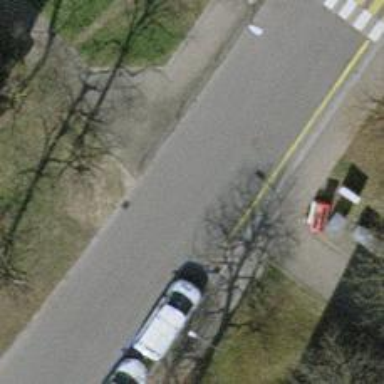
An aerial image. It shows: Residential road with asphalt surface. There is sidewalk on the left side.